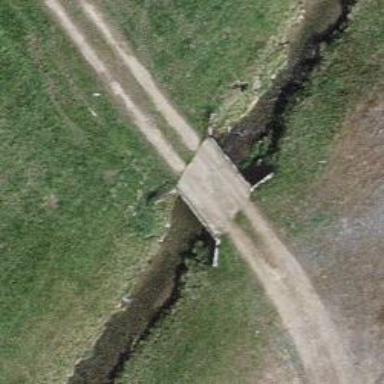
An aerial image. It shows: Track road with bridge. The track type is grade 3.